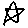
Label: star